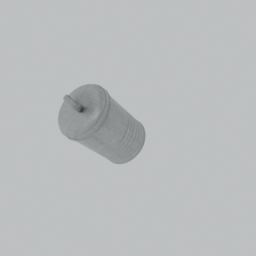
Label: tools